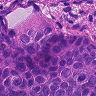
Metastatic tissue present: yes